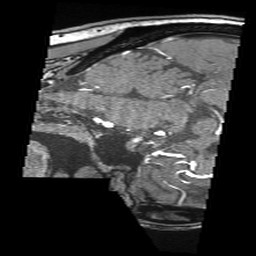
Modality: angio
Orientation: sagittal
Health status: ill
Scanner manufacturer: siemens
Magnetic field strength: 3 T
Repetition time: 0.021 s
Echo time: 0.00343 s